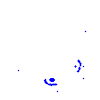
Particle: pion